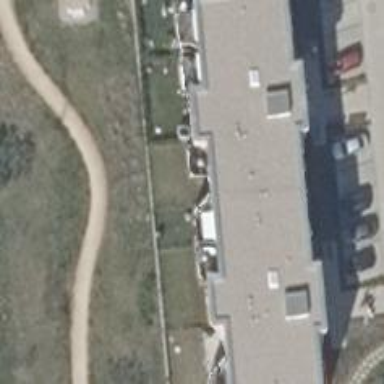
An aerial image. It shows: Flat-roofed apartment building.